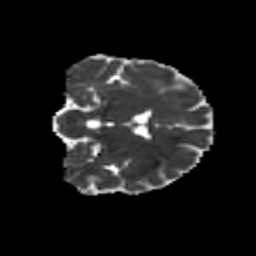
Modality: MD
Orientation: coronal
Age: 32
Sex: female
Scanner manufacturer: siemens
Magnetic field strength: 3 T
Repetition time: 8.6 s
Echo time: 0.095 s